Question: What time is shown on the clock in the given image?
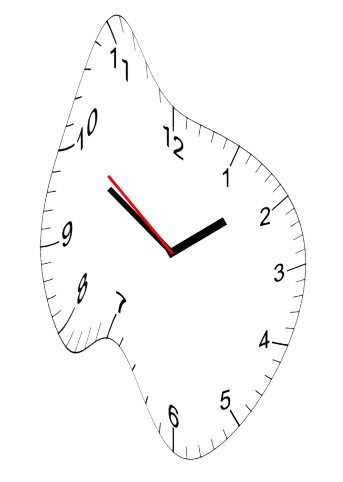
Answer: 01:49:51